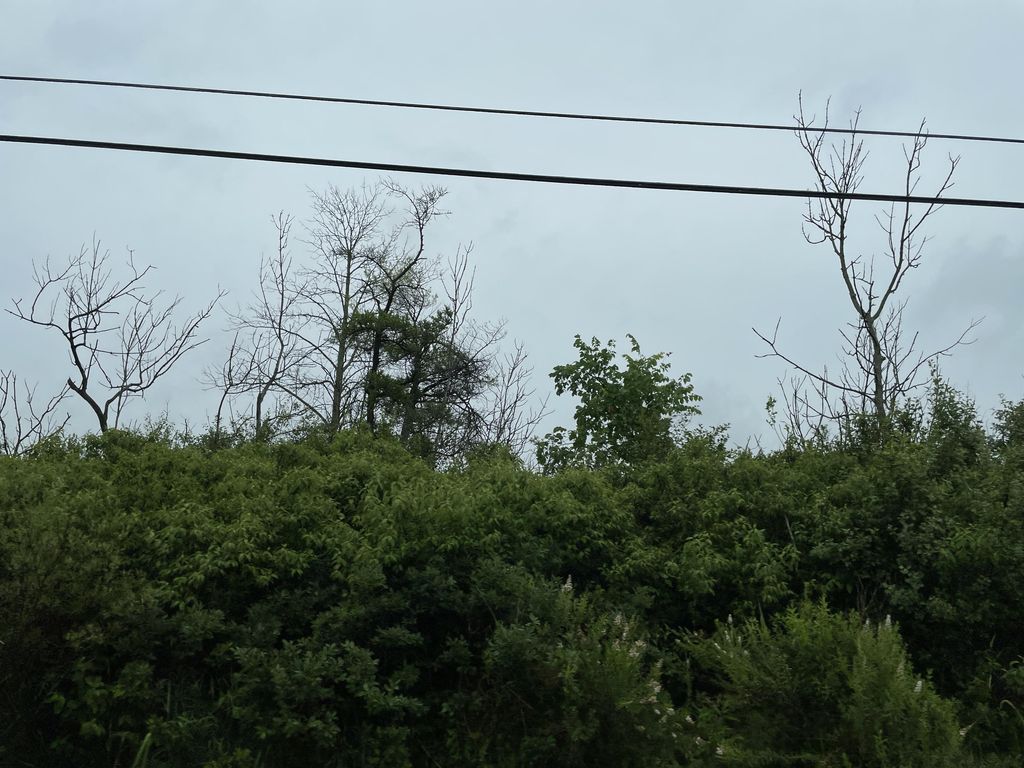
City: kitchener-waterloo